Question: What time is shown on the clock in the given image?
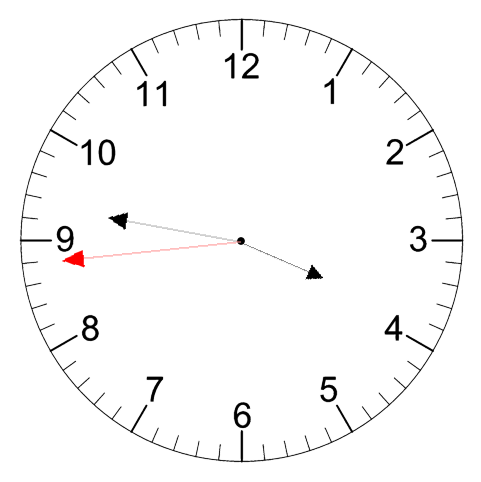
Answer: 03:46:44